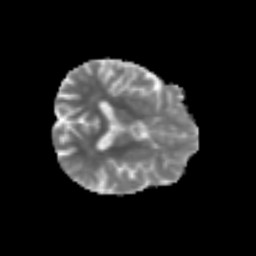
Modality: MD
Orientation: axial
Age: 67
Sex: female
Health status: ill
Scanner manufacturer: siemens
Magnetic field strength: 3 T
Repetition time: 8.7 s
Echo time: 0.11 s